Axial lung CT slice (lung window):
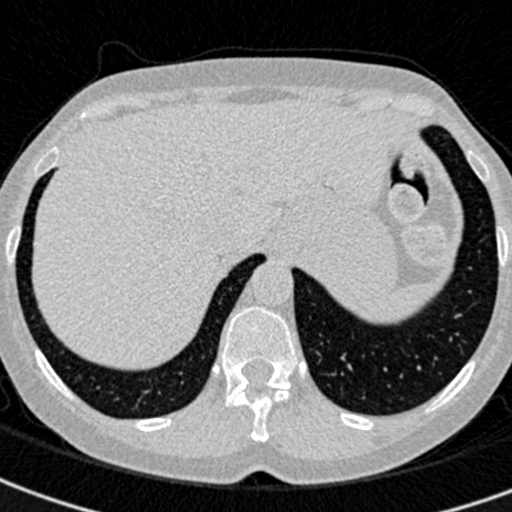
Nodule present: no